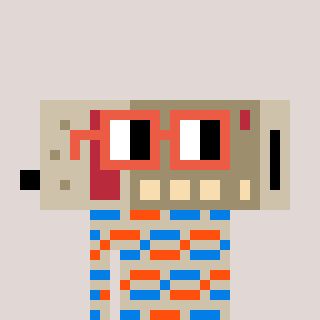
a pixel art character with square orange glasses, a cordless phone-shaped head and a bege-colored body on a warm background